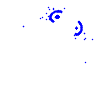
Particle: electron